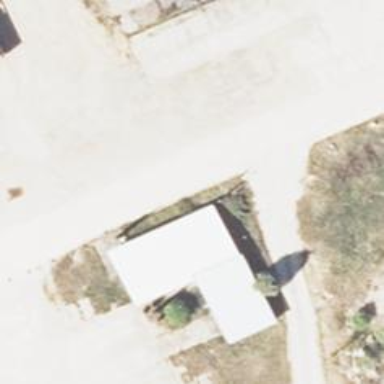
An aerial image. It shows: Simple house.